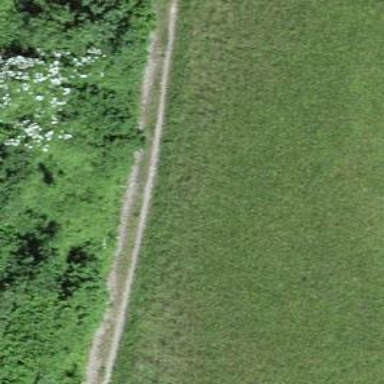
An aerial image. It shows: Track with grade 3 tracktype.